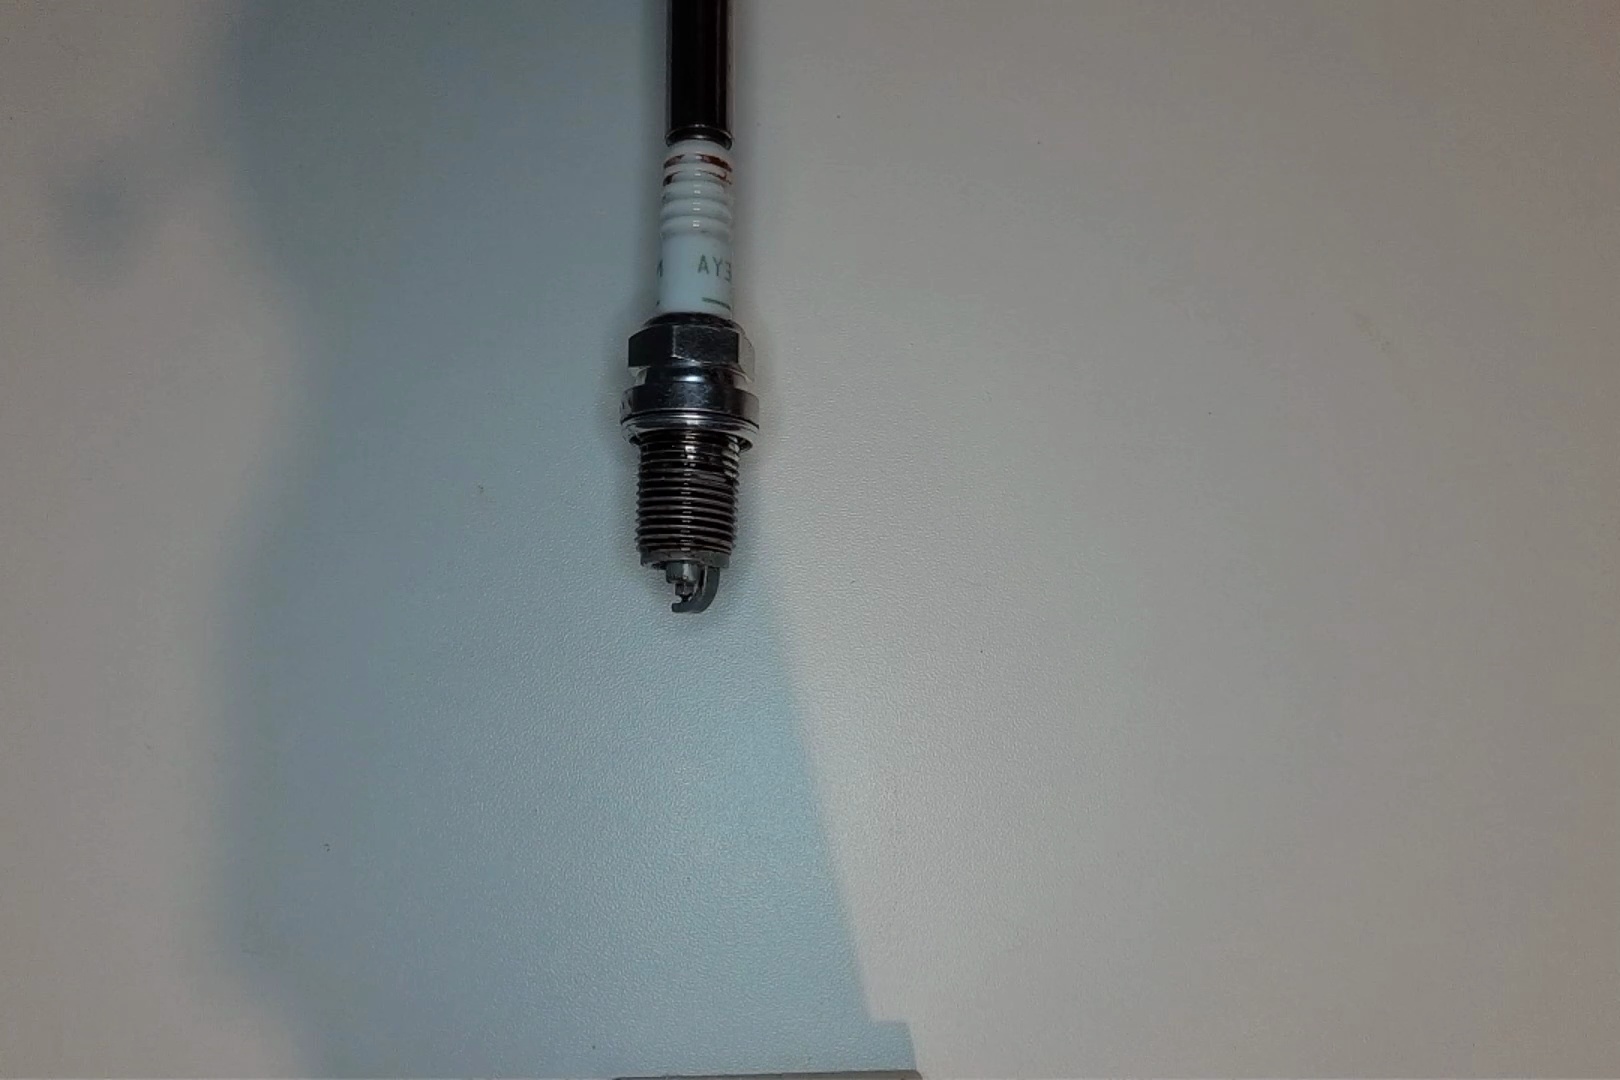
Label: anomaly